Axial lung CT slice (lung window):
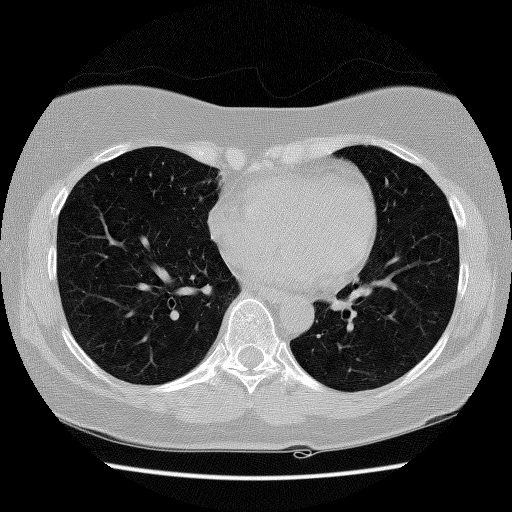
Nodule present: no